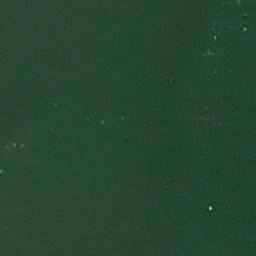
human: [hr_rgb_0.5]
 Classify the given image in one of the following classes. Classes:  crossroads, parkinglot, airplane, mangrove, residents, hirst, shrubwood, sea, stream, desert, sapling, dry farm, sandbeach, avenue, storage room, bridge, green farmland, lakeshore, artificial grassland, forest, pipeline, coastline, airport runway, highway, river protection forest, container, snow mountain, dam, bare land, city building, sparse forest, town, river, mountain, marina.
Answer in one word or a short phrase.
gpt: sea